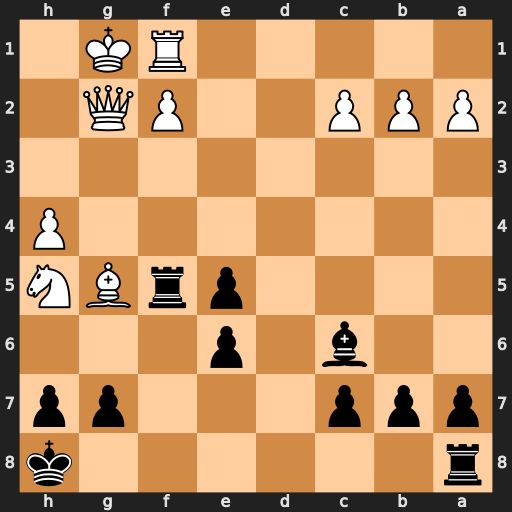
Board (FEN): r6k/ppp3pp/2b1p3/4prBN/7P/8/PPP2PQ1/5RK1
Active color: b
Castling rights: -
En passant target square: -
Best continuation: Bxg2 Kxg2 h6 Ng3 hxg5 Nxf5 exf5